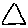
Label: triangle